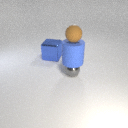
large blue rubber cylinder below small brown rubber sphere